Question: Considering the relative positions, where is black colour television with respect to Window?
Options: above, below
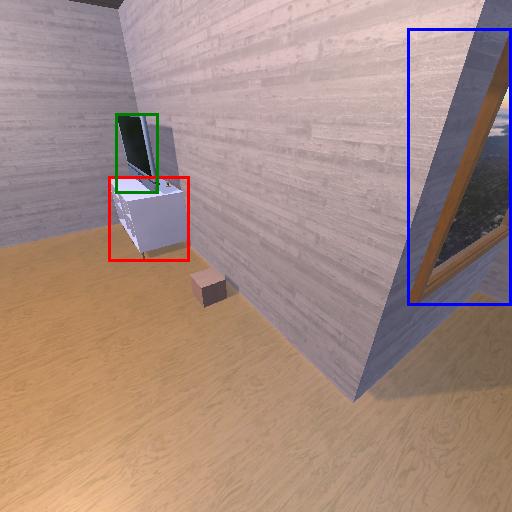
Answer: above